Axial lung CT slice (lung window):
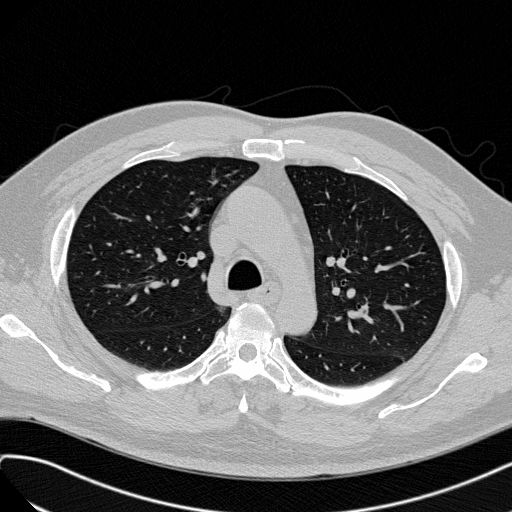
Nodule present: no